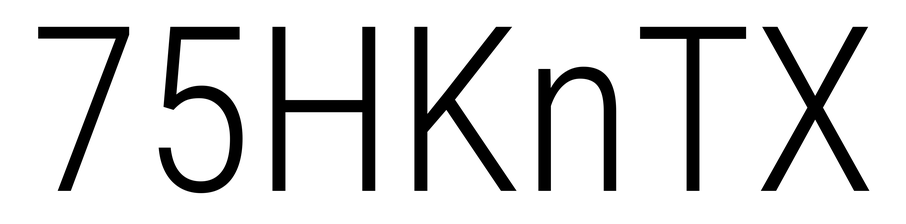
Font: Roboto_Condensed_Light